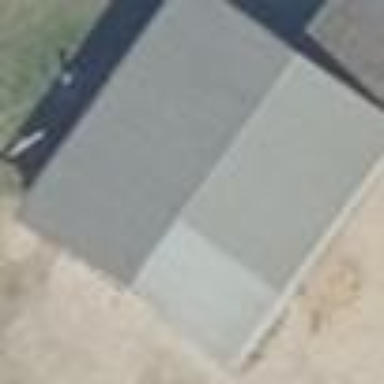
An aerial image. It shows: Rural barn.